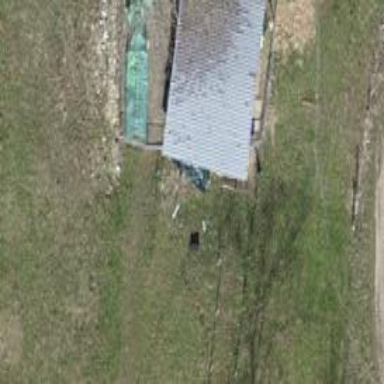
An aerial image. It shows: Shed building.